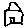
Label: house